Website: slack
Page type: payment
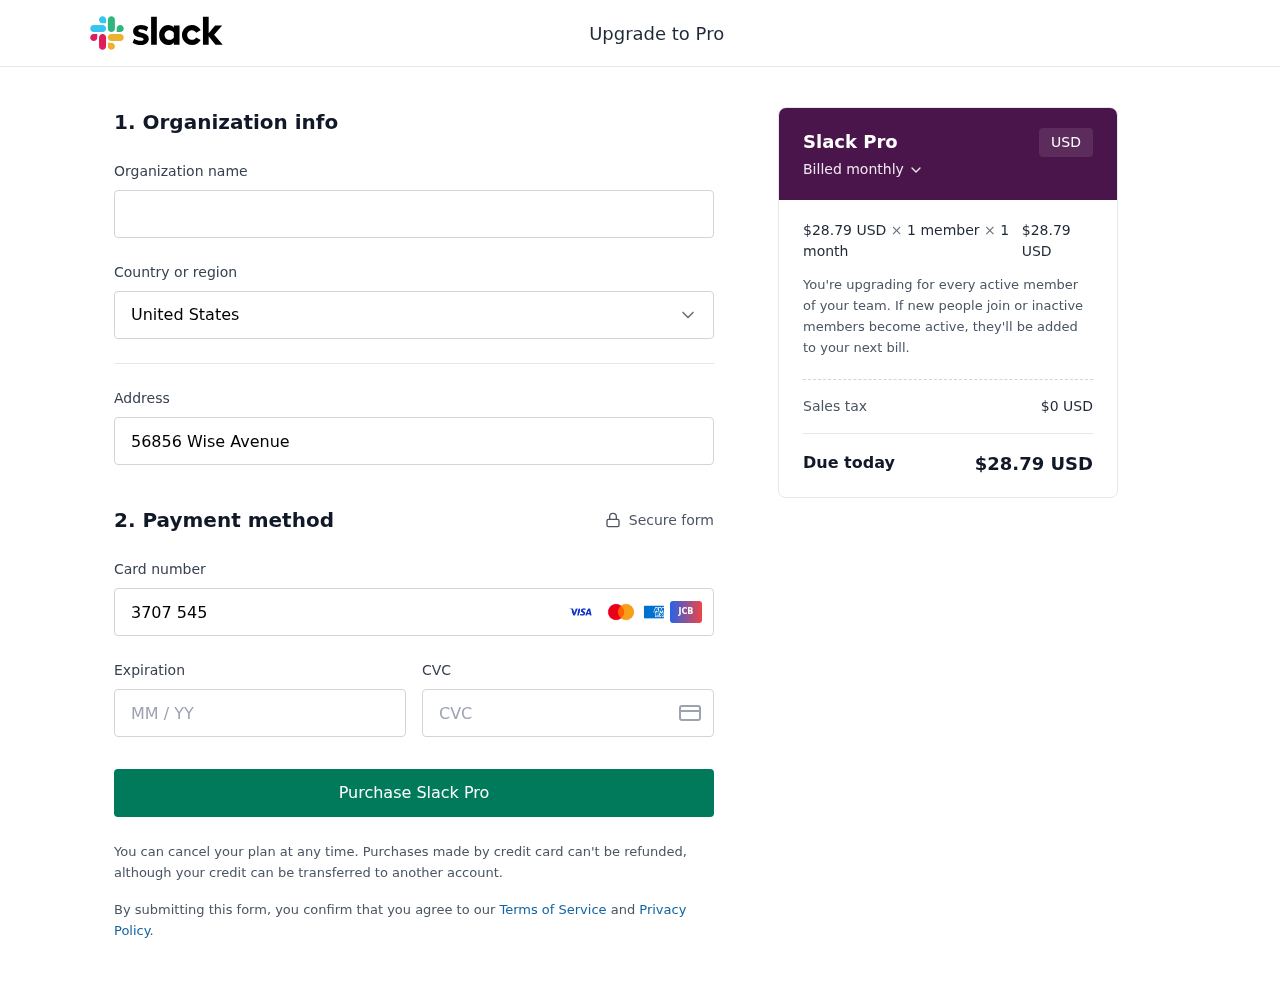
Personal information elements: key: PII_CARD_CVV
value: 0905
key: PII_CARD_EXPIRY
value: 12/26
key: PII_CARD_NUMBER
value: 3707 5457 3967 563
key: PII_COUNTRY
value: United States
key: PII_STREET
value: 56856 Wise Avenue
Product elements: key: PRODUCT1_PRICE
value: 28.79
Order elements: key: ORDER_SUBTOTAL
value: $28.79 USD
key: ORDER_TAX
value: $0 USD
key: ORDER_TOTAL
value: $28.79 USD